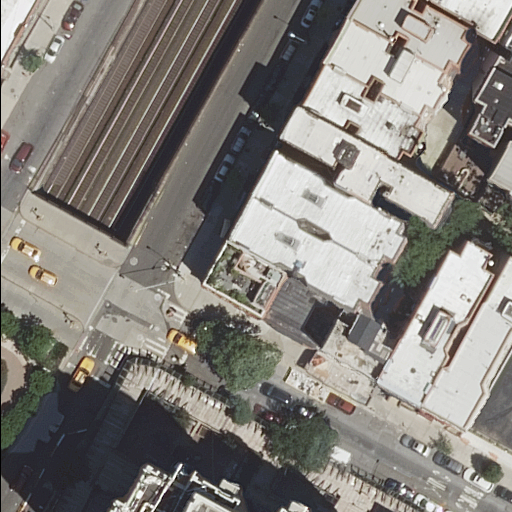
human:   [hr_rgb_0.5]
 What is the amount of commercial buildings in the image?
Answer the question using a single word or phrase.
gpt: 0

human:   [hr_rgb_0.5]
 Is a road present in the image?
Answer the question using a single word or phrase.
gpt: yes

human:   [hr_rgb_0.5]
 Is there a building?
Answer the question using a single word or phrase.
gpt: yes

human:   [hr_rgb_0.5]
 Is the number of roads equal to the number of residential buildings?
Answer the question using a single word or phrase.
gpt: yes

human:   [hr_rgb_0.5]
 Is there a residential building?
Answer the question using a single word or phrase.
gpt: yes

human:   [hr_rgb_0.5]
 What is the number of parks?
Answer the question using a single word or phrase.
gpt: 1

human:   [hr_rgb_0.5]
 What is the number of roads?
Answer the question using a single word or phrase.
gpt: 16

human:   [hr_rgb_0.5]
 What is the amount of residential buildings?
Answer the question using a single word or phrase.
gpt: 16

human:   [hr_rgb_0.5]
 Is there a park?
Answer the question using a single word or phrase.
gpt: yes

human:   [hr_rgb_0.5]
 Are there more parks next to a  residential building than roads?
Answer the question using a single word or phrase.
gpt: no

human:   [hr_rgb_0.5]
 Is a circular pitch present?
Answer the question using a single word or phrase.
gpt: no

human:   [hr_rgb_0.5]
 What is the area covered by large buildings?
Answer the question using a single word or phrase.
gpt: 0m2

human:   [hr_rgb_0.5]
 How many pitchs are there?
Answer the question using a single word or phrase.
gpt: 1

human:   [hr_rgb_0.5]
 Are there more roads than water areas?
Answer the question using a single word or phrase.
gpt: yes

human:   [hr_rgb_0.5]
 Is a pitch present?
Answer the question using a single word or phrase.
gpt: yes

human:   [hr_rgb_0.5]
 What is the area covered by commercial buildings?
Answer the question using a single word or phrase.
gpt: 0m2

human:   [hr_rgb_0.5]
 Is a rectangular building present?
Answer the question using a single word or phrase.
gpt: yes

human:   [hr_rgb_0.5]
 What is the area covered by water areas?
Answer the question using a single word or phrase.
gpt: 0m2

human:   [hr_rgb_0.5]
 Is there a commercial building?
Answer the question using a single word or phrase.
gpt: no

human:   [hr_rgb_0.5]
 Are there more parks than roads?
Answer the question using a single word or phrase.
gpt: no

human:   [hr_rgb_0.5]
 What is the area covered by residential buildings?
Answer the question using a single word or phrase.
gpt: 2811m2

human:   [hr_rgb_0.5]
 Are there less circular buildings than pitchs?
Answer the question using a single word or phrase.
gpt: yes

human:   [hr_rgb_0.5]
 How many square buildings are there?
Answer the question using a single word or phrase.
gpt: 0

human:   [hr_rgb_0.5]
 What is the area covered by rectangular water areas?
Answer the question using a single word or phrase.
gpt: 0m2

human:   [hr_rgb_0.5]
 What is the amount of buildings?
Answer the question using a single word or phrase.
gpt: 16

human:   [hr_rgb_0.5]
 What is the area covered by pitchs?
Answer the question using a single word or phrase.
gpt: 8m2

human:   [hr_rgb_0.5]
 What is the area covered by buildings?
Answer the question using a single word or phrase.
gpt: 2811m2

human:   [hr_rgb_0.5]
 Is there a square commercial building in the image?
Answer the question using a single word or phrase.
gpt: no

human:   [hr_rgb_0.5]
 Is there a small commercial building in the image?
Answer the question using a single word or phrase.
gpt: no

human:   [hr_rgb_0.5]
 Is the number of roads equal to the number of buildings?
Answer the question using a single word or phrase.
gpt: yes

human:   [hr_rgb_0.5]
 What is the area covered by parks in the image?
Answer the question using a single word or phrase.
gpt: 231m2

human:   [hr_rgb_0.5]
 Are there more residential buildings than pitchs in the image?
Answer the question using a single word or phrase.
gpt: yes

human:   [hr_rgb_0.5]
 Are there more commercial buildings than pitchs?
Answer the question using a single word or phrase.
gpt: no

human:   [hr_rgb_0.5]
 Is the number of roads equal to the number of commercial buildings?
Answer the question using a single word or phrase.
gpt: no

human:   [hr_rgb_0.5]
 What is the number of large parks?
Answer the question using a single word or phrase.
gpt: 0

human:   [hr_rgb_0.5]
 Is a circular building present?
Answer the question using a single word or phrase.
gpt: no

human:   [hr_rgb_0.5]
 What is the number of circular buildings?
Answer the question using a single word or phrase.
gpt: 0

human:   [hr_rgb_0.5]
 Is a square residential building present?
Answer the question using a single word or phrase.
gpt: no

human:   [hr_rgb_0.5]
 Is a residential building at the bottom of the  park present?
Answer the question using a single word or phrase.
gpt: yes

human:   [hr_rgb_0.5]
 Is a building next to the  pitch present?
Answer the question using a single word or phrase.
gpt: yes

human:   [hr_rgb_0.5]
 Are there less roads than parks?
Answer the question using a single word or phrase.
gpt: no

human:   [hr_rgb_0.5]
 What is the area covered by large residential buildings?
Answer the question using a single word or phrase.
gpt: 0m2

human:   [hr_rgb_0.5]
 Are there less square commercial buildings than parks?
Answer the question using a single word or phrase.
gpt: yes

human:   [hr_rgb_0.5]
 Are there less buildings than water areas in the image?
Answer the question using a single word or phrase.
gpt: no

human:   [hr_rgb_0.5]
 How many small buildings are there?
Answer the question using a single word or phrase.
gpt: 4

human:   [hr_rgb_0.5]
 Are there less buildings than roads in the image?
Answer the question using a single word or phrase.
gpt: no

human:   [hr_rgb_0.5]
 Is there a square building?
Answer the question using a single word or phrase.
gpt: no

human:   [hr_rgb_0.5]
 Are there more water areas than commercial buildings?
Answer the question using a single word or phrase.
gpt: no

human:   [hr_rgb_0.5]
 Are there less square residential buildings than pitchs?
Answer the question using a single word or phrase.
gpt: yes

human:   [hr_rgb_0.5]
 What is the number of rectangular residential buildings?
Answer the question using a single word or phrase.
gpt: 6

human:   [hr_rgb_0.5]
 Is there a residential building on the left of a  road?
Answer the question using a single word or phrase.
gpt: yes

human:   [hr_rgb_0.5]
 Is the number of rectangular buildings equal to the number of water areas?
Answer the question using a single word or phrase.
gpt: no

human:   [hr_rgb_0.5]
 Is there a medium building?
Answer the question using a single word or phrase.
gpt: yes

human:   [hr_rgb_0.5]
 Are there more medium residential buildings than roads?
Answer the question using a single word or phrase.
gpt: no

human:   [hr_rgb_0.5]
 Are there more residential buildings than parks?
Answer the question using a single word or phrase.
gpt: yes

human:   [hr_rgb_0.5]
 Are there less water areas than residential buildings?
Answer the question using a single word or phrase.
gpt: yes

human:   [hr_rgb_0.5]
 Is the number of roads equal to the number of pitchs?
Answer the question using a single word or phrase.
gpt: no

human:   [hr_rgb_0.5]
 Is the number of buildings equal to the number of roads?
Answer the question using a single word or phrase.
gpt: yes

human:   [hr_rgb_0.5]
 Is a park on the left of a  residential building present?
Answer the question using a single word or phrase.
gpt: yes

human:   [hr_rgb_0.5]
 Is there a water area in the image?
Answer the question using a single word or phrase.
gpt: no

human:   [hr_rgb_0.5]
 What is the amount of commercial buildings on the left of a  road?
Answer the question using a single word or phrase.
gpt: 0

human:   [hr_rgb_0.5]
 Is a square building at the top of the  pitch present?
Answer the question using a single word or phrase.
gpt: no

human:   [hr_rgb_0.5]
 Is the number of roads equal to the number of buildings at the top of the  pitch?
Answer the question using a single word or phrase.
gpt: no

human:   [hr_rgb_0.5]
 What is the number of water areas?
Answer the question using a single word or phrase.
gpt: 0